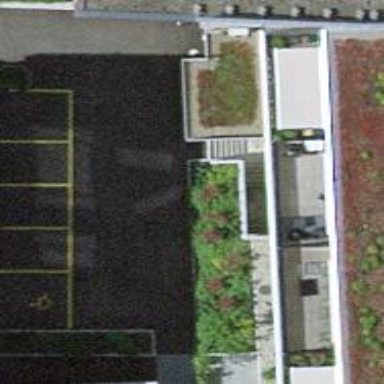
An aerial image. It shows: Parking entrance.